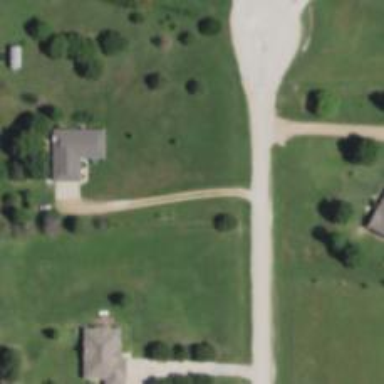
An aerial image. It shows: Driveway.